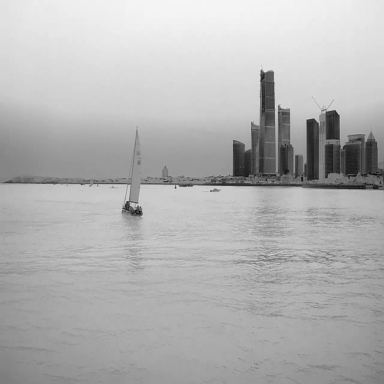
There are four objects shown in the infrared image, including a container_ship, a bulk_carrier, and two sailboats.